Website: bh-photo
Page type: gifting
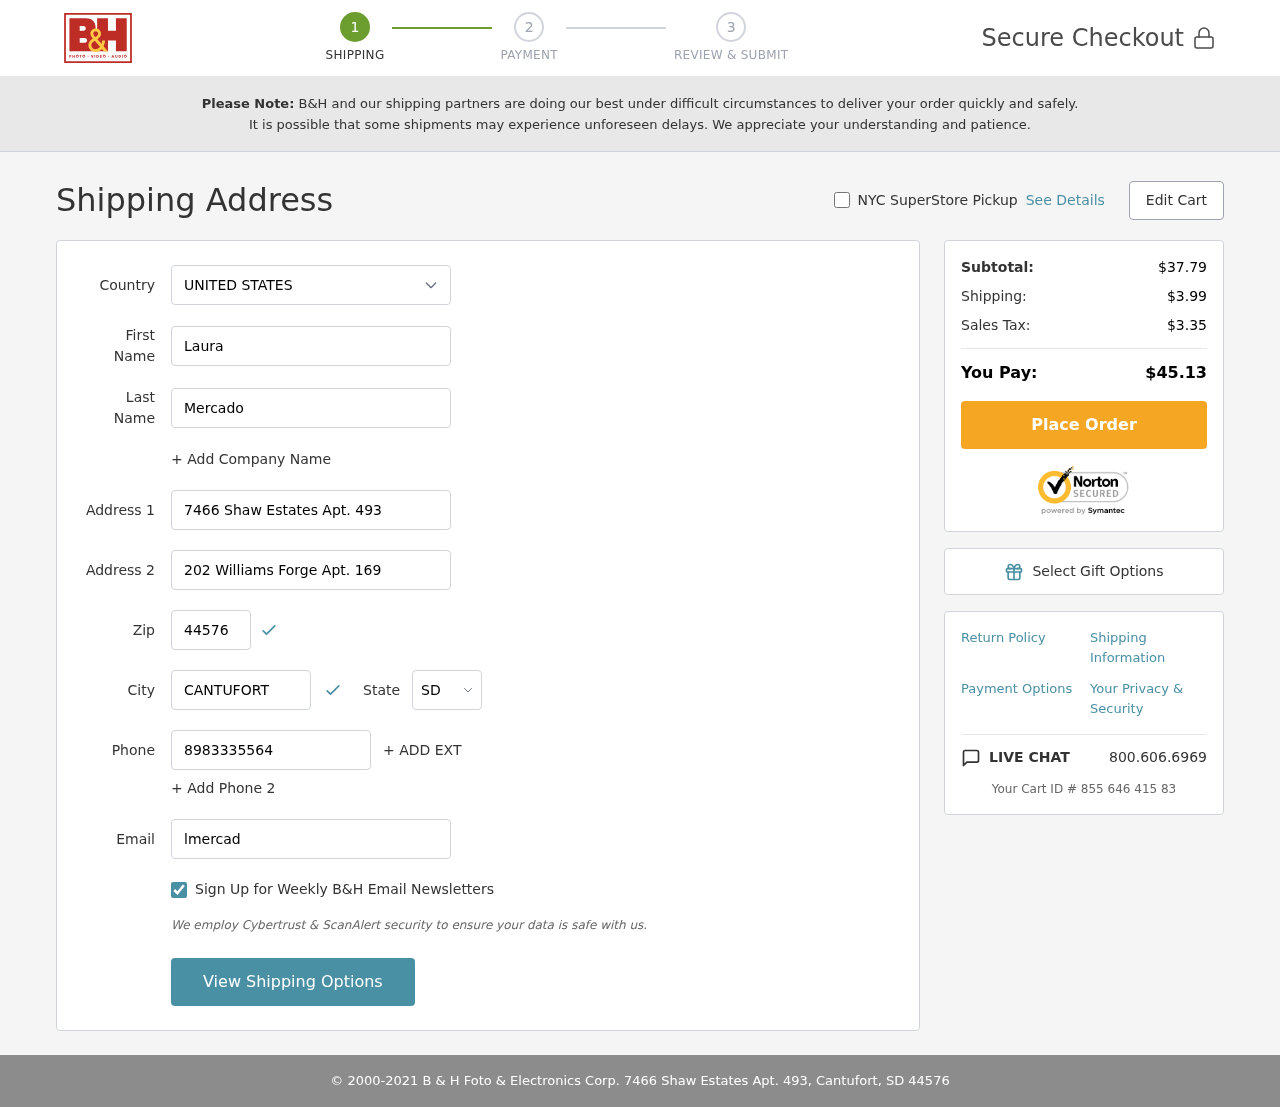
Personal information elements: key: PII_CITY
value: Cantufort
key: PII_COUNTRY
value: United States
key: PII_EMAIL
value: lmercado@yahoo.com
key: PII_FIRSTNAME
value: Laura
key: PII_LASTNAME
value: Mercado
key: PII_PHONE
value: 8983335564
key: PII_POSTCODE
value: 44576
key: PII_STATE_ABBR
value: SD
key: PII_STREET
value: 7466 Shaw Estates Apt. 493
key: PII_STREET2
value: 202 Williams Forge Apt. 169
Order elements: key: ORDER_SUBTOTAL
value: $37.79
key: ORDER_SHIPPING_COST
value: $3.99
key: ORDER_TAX
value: $3.35
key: ORDER_TOTAL
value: $45.13
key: ORDER_ID
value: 855 646 415 83